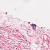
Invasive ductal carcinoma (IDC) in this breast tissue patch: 0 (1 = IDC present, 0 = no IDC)